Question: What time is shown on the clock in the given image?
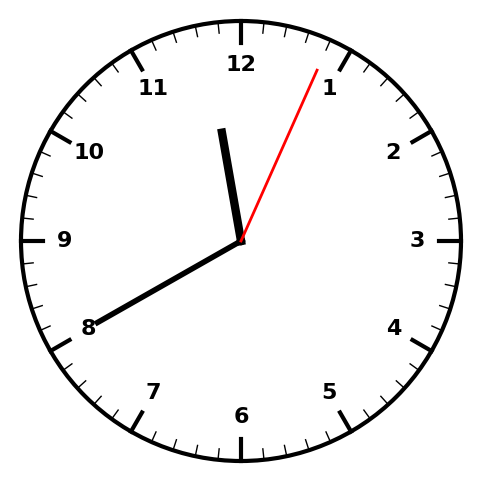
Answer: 11:40:04